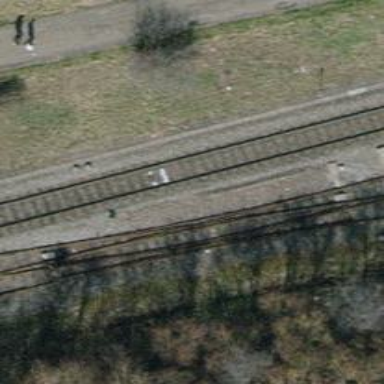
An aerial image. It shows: Railway switch.